Question: I tried to upload my APNs auth key to Firebase to use notifications in my iOS app.
However, when I press the upload button, I get the error "There is no Team ID stored for this app".
I tried several times and the result was the same.
The Team ID is already registered in the iOS app.
How can I solve this problem?
Thank you for your help.

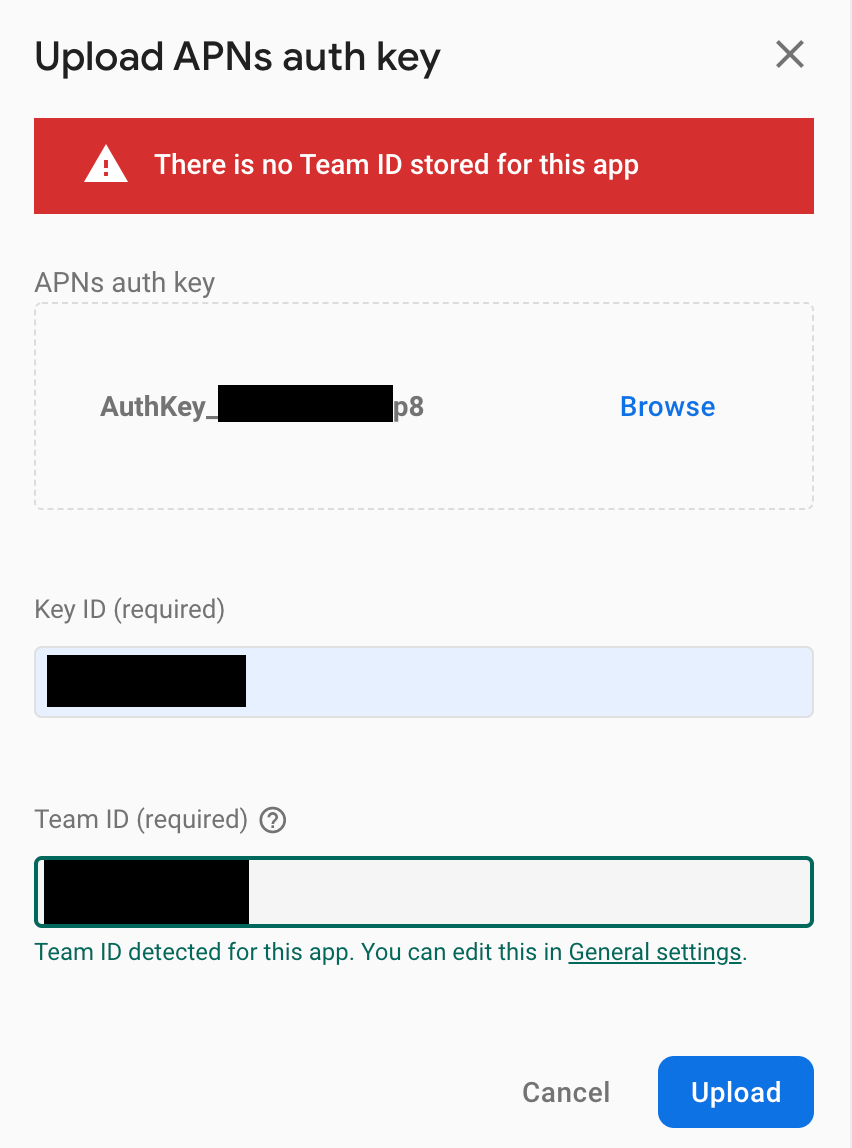
Answer: Four days after I asked this question, I tried again and somehow the iOS team ID was removed. I re-saved and tried to upload the APNs auth key again, and it worked.
I'm not sure what caused it, but I assume it wasn't saved properly because the first time I saved the team ID, it behaved a little strangely.
If anyone else is in the same situation, re-saving the team ID may help.